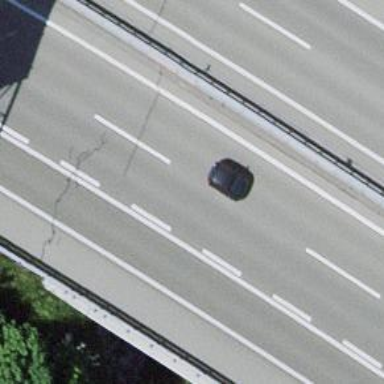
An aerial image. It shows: Asphalt motorway.